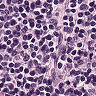
Metastatic tissue present: no